Field crop: maize
Growth stage: 2
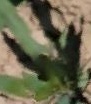
Species: maize